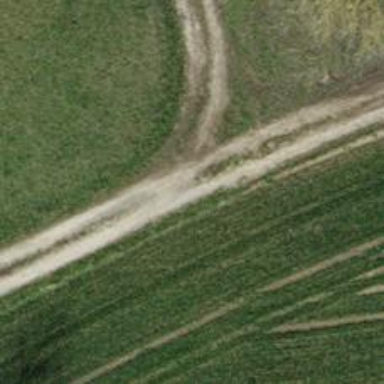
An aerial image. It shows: Gravel track with track type of grade3.